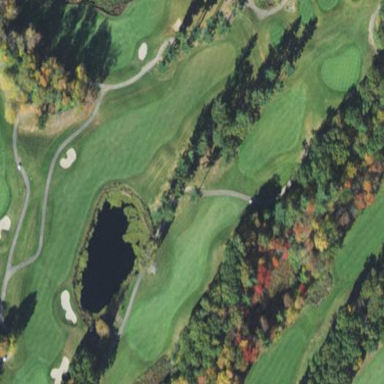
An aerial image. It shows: Grassy area designated as golf fairway.